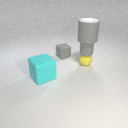
small gray rubber cylinder above small yellow rubber sphere